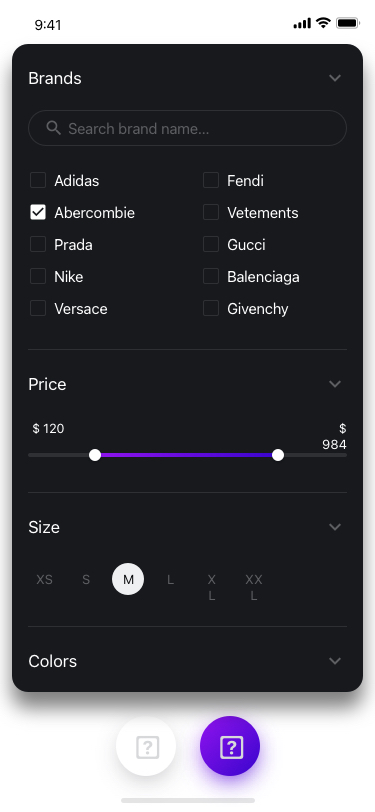
Text in this UI design:


Colors
XS
S
M
L
XL
XXL
Size
$ 120
$ 984
Price
Adidas
Fendi
Abercombie
Vetements
Prada
Gucci
Nike
Balenciaga
Versace
Givenchy
Search brand name…
Brands